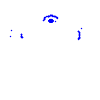
Particle: pion